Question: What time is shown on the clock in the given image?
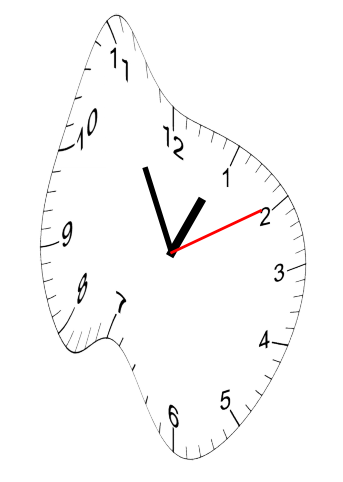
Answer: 12:55:10